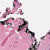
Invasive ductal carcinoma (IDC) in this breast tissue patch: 0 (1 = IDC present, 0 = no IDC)